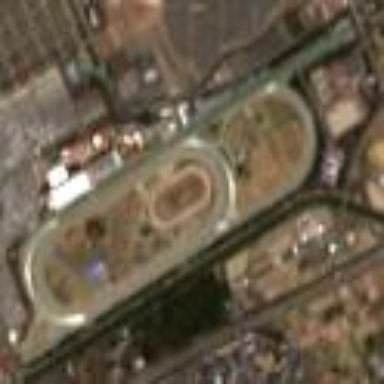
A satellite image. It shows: Stadium primarily used for horse racing.